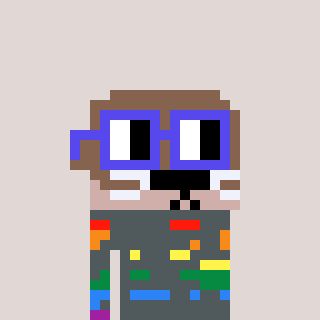
a pixel art character with square blue glasses, a otter-shaped head and a grayscale-colored body on a warm background